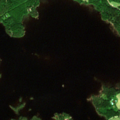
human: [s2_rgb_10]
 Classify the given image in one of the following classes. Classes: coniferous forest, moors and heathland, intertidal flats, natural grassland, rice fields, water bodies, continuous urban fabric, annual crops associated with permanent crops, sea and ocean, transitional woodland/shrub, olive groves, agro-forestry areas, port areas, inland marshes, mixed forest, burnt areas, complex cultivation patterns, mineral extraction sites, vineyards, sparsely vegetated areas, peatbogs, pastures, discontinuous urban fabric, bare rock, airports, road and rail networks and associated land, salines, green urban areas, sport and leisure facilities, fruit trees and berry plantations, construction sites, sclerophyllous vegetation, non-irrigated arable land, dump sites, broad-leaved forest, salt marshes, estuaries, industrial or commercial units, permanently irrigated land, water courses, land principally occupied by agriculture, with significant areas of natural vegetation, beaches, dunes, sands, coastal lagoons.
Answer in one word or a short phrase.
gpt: land principally occupied by agriculture, with significant areas of natural vegetation, broad-leaved forest, coniferous forest, mixed forest, water bodies